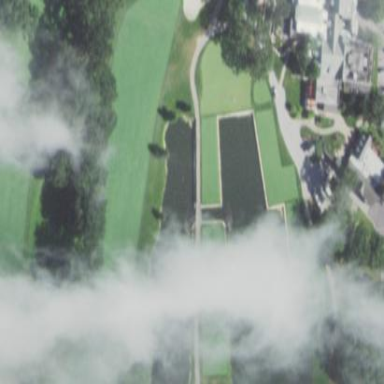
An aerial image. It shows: Water hazard on golf course. The hazard is natural water feature.